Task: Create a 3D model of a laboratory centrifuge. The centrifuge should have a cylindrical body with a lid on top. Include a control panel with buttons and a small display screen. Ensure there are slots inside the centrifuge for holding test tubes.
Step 339:
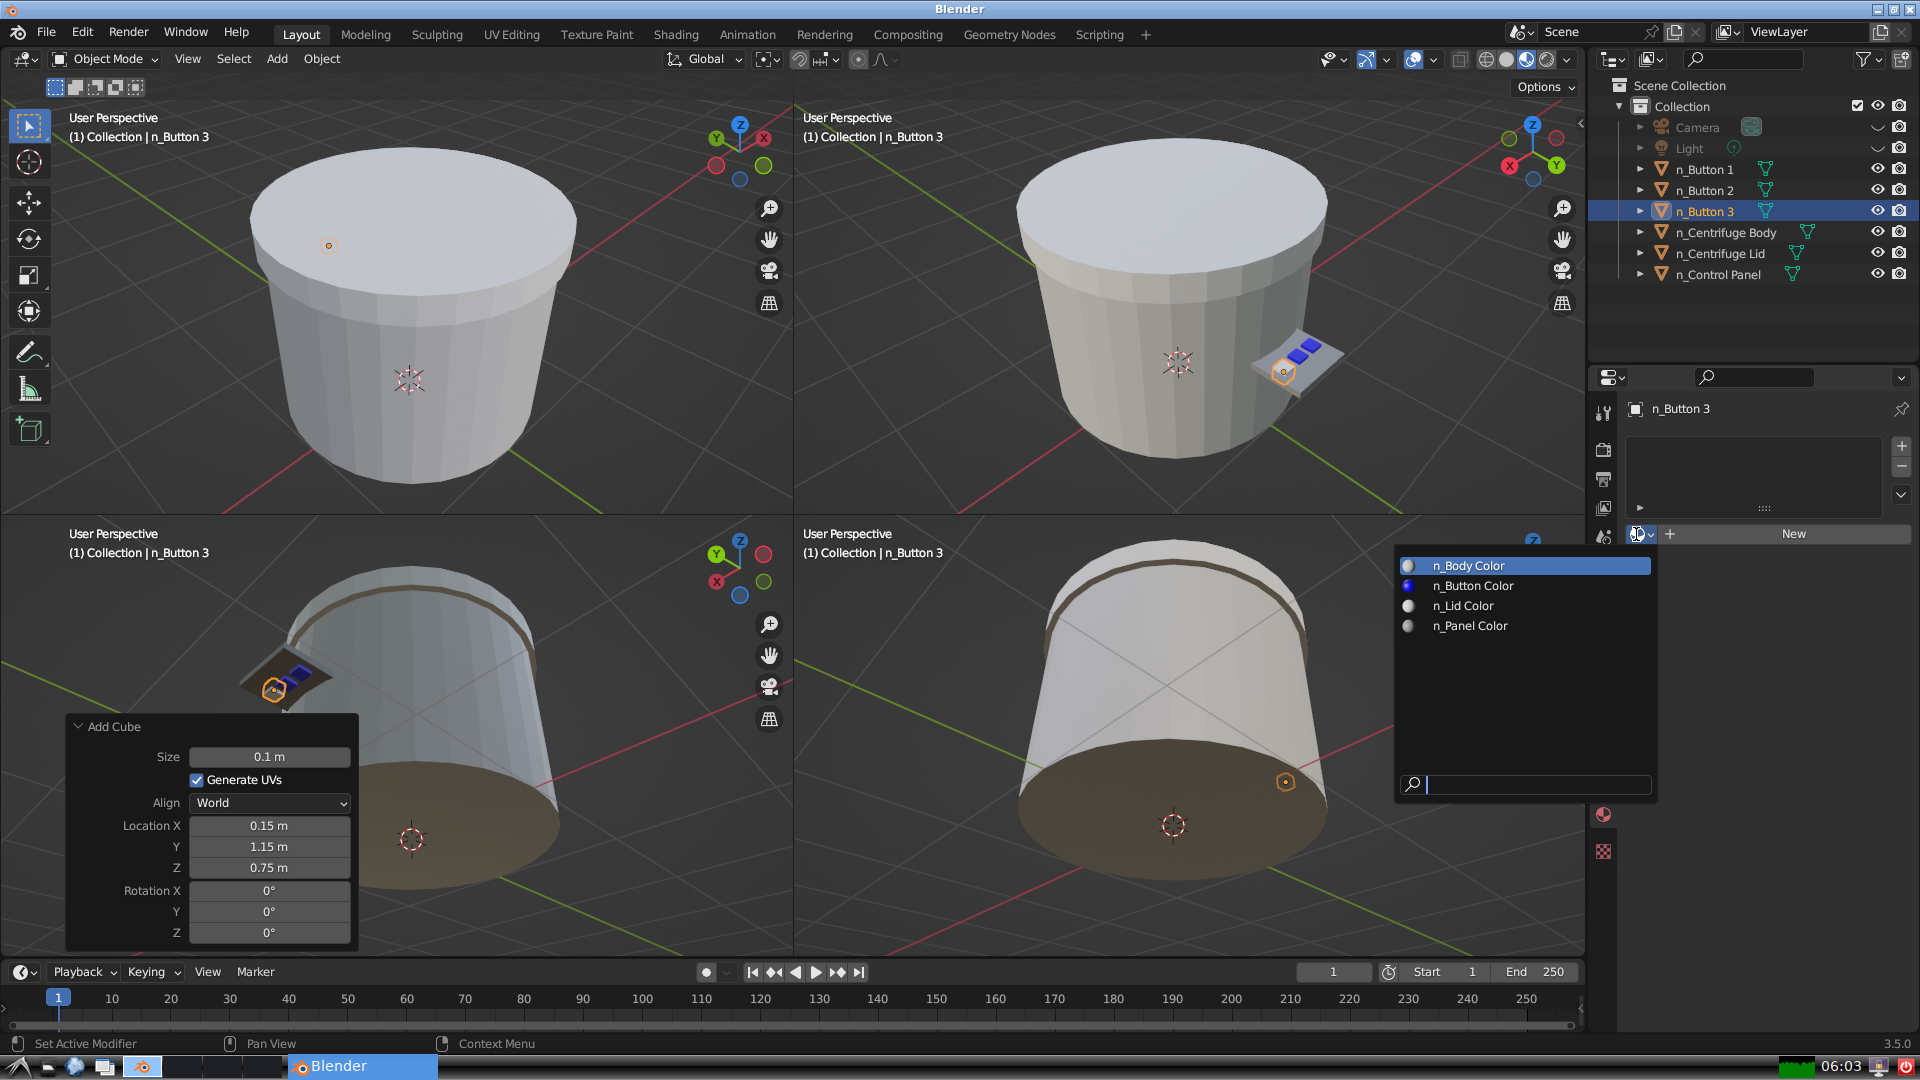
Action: input_text: n_Button Color